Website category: university
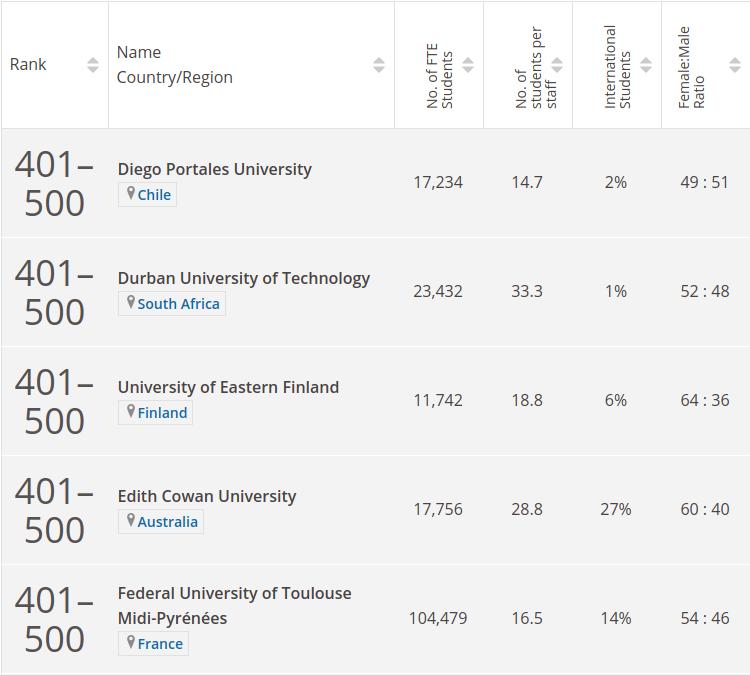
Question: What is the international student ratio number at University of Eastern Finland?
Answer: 6%

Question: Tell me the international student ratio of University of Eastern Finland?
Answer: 6%

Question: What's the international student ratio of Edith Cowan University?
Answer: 27%

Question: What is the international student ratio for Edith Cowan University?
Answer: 27%

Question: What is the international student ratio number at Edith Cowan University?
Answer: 27%

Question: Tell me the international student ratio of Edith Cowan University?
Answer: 27%

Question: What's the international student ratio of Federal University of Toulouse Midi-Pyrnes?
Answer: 14%

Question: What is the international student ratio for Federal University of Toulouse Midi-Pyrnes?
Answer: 14%

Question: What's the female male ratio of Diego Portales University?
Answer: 49 : 51

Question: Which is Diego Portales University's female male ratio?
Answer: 49 : 51

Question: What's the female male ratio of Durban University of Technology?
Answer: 52 : 48

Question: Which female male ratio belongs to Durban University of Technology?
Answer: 52 : 48

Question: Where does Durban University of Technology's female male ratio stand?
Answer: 52 : 48

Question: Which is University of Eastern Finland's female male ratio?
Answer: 64 : 36

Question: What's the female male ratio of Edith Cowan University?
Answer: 60 : 40

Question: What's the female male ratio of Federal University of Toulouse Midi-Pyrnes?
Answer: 54 : 46

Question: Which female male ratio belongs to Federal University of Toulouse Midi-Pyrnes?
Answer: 54 : 46

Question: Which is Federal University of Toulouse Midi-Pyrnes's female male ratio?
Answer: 54 : 46

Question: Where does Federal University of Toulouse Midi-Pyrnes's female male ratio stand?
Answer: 54 : 46

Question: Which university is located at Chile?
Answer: Diego Portales University

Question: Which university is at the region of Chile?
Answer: Diego Portales University

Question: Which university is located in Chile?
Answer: Diego Portales University

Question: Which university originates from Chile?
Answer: Diego Portales University

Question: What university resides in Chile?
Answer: Diego Portales University

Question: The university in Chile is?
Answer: Diego Portales University

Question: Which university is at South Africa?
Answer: Durban University of Technology

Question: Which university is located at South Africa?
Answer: Durban University of Technology

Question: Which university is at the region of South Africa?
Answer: Durban University of Technology

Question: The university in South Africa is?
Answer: Durban University of Technology

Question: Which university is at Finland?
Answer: University of Eastern Finland

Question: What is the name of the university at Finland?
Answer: University of Eastern Finland

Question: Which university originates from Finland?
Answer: University of Eastern Finland

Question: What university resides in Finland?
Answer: University of Eastern Finland

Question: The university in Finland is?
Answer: University of Eastern Finland

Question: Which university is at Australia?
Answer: Edith Cowan University

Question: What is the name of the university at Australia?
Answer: Edith Cowan University

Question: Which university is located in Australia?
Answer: Edith Cowan University

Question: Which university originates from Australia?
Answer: Edith Cowan University

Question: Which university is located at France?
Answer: Federal University of Toulouse Midi-Pyrnes

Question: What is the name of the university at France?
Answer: Federal University of Toulouse Midi-Pyrnes

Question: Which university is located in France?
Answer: Federal University of Toulouse Midi-Pyrnes

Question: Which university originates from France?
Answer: Federal University of Toulouse Midi-Pyrnes

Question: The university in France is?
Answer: Federal University of Toulouse Midi-Pyrnes

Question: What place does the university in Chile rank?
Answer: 401500

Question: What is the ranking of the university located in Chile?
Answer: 401500

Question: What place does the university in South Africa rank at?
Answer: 401500

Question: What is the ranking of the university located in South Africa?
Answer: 401500

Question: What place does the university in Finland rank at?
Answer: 401500

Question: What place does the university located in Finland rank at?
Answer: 401500

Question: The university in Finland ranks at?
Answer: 401500

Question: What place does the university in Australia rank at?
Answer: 401500

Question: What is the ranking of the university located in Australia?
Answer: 401500

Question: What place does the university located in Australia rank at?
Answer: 401500

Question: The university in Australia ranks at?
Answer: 401500

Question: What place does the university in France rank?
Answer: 401500

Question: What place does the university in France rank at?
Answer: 401500

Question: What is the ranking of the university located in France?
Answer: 401500

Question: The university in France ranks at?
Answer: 401500